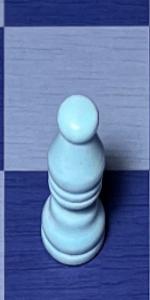
Label: Bishop_White